Question: I implemented this HttpHandler using IIS 7 and .NET 2.0 to restrict access to certain requests to our server:
'''
using System;
using System.Web;
public class HtmlHandler : IHttpHandler
{
public bool IsReusable
{
get
{
return true;
}
}
public void ProcessRequest (HttpContext context)
{
if(!context.Request.IsAuthenticated)
context.Response.Redirect("/inc/logout.asp");
}
}
'''
I set it up in IIS like so:

At first, it seems to work. It redirects me to the login page if the request isn't authenticated when trying to access .html files.
The problem is, that when I log in and try to access the page, it just returns a blank page. Nothing but html, head, and body tags.
What am I doing wrong?
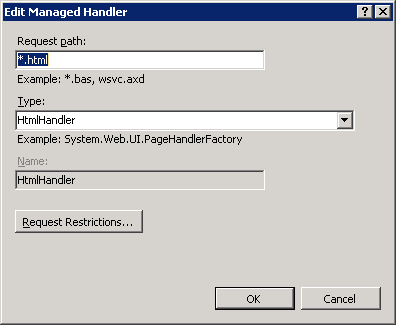
Answer: From what i remember, 'IHttpHandler' is something you use as the end result.
If you're looking to filter/proxy, you should implement an 'IHttpModule'.
Peep this -- <URL>